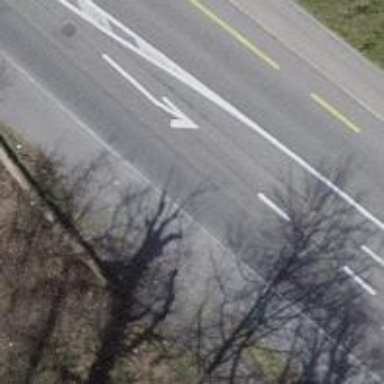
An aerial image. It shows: Secondary road with asphalt surface. There's cycle track on the left side of the road.